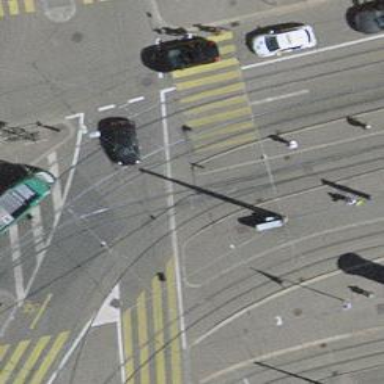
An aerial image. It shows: Tram level crossing on railway.